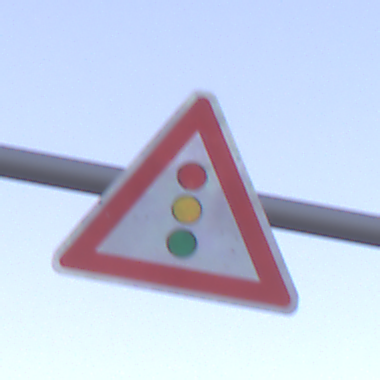
Verkehrszeichen: Lichtzeichenanlage
Umgebung: Outdoor, Nature
Tageszeit: Dusk
Wetter: Clear
Licht: Natural
Jahreszeit: NotSpecified
Kontrast: LowContrast